Question: I know I have the correct path to the chosen.css:
'''
<link href="@Url.Content("~/Content/chosen.css")" rel="stylesheet" type="text/css" />
'''
But the dropdownlist does not look how it should (meaning like the standard select dropdownlist on <URL>:

Then it just displays the options in bullet points.
Does anybody know what could be happening? Thanks!
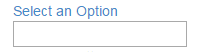
Answer: This was solved by using the Bootstrap + Chosen CSS, rather than the normal chosen CSS.
Found here: <URL>
I then just used the class chosen-select.